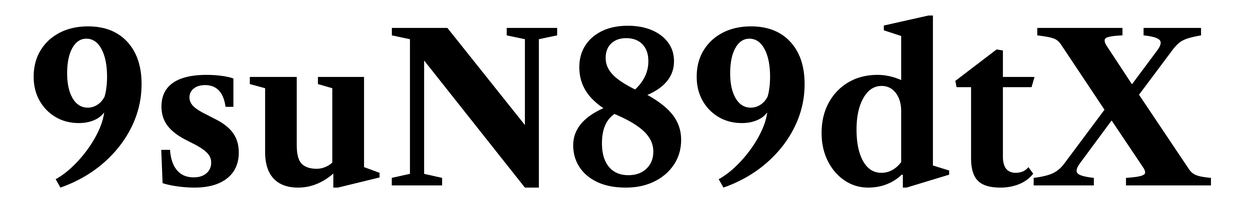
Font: LibreCaslonText_Bold